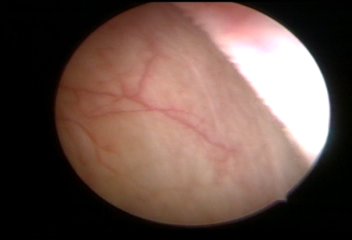
Modality: WLC
Class: Normal mucosa
Bladder cancer association: No